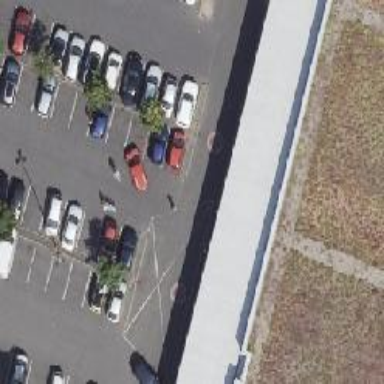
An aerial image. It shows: Asphalt parking aisle road.